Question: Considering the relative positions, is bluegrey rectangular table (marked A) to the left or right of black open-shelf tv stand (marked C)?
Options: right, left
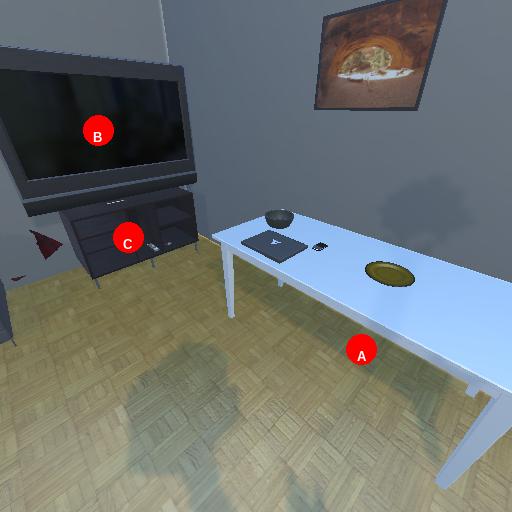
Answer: right